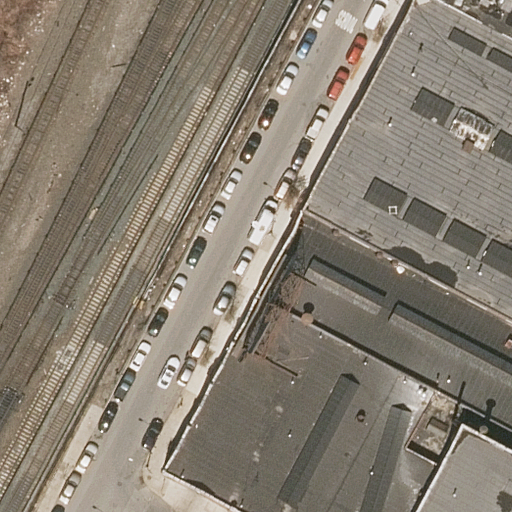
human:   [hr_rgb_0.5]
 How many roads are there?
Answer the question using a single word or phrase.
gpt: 2

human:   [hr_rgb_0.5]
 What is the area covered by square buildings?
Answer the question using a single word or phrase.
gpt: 0m2

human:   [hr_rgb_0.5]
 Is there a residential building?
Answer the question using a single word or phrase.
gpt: yes

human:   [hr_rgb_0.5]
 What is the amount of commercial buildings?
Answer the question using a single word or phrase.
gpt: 0

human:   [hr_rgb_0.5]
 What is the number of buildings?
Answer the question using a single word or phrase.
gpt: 2

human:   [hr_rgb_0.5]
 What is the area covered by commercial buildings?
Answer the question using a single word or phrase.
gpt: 0m2

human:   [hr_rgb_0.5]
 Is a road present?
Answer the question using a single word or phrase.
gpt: yes

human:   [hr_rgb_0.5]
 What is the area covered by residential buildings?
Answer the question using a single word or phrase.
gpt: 625m2

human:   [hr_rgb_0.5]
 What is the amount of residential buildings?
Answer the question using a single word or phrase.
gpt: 2

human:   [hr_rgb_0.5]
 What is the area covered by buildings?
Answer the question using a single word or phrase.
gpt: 625m2

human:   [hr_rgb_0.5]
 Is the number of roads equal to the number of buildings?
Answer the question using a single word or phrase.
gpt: yes

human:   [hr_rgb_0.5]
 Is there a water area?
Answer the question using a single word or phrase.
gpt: no

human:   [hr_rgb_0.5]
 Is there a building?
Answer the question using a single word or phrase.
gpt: yes

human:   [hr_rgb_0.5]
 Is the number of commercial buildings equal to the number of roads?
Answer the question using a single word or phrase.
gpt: no

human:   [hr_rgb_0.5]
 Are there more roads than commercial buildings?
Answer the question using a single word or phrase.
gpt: yes

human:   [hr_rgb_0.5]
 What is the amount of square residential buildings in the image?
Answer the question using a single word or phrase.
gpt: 0

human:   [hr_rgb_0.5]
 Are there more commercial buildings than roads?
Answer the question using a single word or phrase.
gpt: no

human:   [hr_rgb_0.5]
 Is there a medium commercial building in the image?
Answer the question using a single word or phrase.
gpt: no

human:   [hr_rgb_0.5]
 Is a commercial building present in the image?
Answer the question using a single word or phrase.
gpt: no

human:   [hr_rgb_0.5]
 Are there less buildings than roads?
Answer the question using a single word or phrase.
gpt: no

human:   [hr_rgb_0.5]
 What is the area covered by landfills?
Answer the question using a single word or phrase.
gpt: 0m2

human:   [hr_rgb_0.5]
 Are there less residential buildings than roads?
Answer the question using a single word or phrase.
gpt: no

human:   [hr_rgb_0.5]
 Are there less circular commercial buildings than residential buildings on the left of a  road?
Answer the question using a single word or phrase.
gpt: no

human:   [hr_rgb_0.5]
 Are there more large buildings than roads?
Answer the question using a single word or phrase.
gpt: no

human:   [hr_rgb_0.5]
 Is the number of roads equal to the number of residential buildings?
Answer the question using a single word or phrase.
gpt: yes

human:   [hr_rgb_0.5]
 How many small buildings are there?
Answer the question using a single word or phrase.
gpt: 0

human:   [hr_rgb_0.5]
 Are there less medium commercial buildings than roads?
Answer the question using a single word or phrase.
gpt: yes

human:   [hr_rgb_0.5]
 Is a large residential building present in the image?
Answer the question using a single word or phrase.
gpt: no

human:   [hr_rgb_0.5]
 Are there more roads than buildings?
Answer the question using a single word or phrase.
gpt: no

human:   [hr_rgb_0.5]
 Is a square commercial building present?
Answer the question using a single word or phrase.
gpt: no

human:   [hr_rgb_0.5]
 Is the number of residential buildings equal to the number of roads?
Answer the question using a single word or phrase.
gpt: yes

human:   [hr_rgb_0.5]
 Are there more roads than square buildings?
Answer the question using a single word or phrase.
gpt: yes

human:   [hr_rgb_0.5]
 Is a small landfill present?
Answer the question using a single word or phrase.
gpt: no

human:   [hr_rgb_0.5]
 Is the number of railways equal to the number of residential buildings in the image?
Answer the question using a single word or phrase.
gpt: no

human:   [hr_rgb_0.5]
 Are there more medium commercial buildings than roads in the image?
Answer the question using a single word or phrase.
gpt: no

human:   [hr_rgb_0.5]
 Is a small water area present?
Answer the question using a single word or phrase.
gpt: no

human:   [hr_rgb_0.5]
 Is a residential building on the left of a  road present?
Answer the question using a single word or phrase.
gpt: no

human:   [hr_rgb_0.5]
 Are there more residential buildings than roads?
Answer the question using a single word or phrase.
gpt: no

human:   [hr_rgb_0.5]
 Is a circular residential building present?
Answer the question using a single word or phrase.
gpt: no

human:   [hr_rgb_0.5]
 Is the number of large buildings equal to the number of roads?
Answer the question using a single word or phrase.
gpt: no

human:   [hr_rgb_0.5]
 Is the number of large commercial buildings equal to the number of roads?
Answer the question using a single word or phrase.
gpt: no

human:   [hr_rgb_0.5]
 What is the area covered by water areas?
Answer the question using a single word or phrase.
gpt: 0m2

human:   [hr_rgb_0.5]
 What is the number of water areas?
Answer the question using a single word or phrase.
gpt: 0

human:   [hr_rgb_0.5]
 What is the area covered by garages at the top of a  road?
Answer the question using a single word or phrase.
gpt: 0m2

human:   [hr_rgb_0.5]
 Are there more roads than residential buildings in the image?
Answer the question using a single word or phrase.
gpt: no

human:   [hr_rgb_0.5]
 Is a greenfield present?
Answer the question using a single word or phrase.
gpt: no

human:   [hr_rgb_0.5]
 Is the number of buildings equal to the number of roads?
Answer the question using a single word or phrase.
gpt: yes

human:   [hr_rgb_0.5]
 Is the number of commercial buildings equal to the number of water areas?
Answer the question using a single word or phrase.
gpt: yes

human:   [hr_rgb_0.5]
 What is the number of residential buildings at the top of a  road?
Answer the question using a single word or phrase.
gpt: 2

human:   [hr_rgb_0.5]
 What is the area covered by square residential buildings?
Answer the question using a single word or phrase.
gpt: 0m2

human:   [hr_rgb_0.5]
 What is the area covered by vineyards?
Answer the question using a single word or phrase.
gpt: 0m2

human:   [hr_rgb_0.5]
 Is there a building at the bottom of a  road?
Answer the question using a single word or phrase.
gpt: yes

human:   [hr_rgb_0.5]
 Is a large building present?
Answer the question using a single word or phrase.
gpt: no

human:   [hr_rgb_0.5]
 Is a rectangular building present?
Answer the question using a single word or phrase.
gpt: yes

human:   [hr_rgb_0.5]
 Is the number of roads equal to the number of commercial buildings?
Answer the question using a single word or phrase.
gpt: no

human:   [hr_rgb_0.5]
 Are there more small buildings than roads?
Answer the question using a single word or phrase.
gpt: no

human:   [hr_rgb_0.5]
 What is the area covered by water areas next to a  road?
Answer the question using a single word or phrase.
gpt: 0m2

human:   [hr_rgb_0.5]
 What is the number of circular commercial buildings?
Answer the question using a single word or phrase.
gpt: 0

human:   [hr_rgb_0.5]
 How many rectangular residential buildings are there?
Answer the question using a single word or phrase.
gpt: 2

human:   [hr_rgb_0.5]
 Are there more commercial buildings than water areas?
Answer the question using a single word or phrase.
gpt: no

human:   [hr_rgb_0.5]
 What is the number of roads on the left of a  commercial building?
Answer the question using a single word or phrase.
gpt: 0

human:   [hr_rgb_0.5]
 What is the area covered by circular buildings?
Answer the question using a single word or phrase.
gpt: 0m2

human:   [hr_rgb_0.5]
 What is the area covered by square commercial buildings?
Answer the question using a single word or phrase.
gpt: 0m2

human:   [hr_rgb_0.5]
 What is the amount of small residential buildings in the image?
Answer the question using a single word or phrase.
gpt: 0